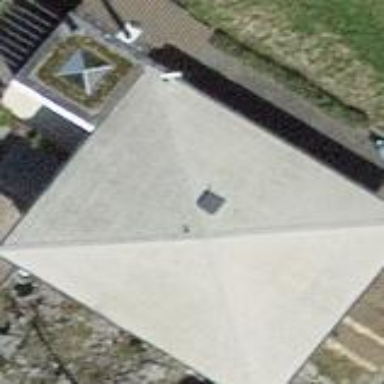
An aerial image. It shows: Building with tiled roof.